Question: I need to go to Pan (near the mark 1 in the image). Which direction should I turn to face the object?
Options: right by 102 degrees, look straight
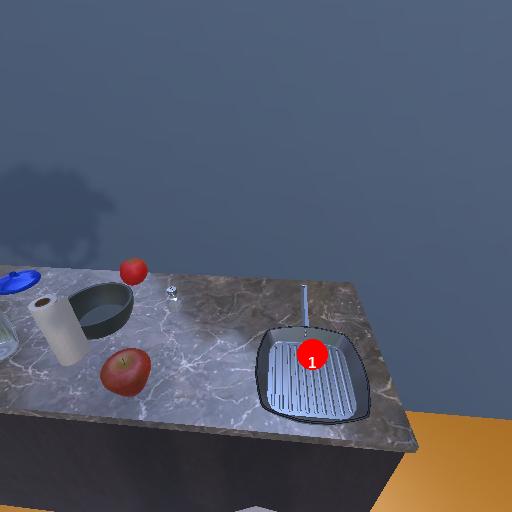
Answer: right by 102 degrees